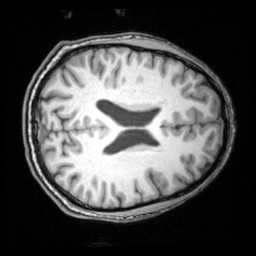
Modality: T1w
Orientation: axial
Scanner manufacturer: siemens
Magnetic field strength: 3 T
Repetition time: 2 s
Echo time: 0.00346 s